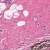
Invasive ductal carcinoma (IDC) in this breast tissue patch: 0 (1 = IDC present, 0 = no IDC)